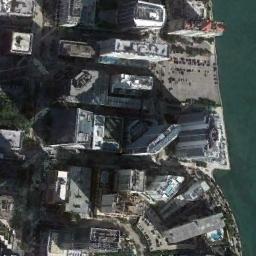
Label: commercial_area